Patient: sex F, age 54
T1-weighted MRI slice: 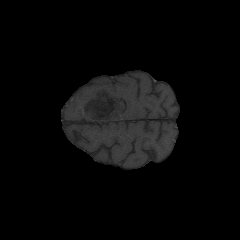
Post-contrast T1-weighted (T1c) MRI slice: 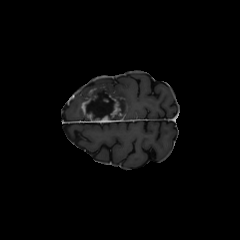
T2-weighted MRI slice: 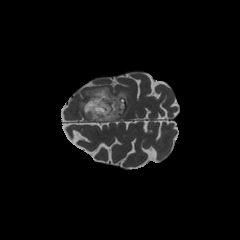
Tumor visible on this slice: yes
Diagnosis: Glioblastoma, IDH-wildtype
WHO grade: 4